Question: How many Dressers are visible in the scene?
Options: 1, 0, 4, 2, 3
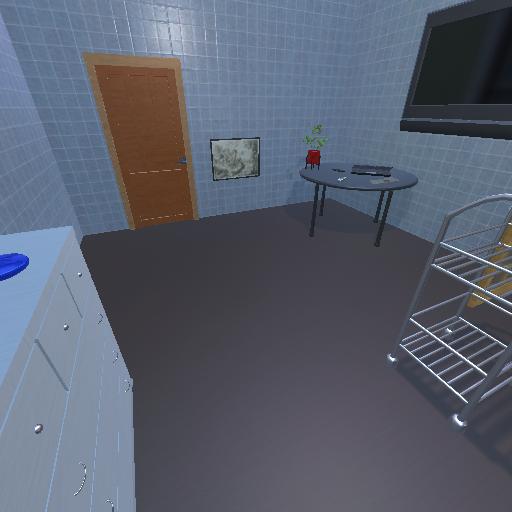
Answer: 1